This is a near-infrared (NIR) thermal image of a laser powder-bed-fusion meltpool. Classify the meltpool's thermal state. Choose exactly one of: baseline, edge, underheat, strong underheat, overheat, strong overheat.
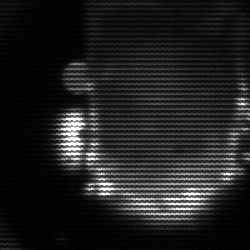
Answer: baseline